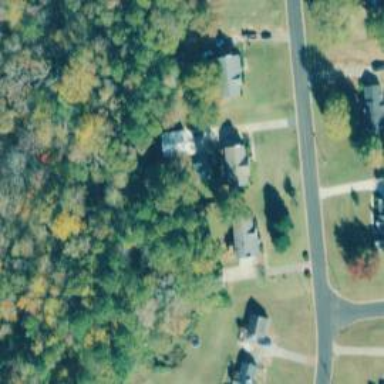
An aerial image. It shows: Simple and straightforward house.